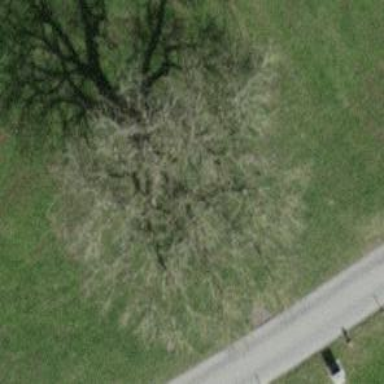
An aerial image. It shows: Beautiful tree in nature.